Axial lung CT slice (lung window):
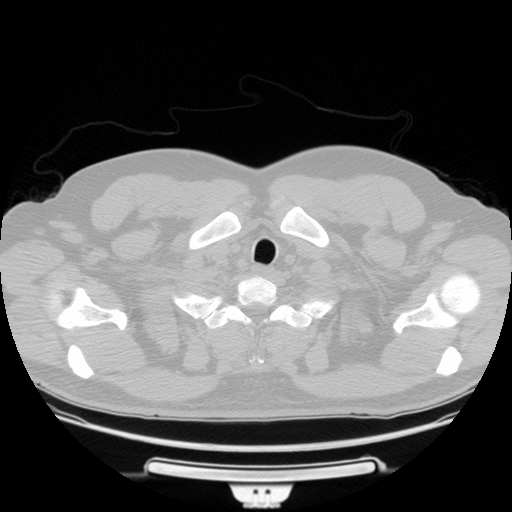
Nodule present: no